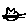
Label: cat